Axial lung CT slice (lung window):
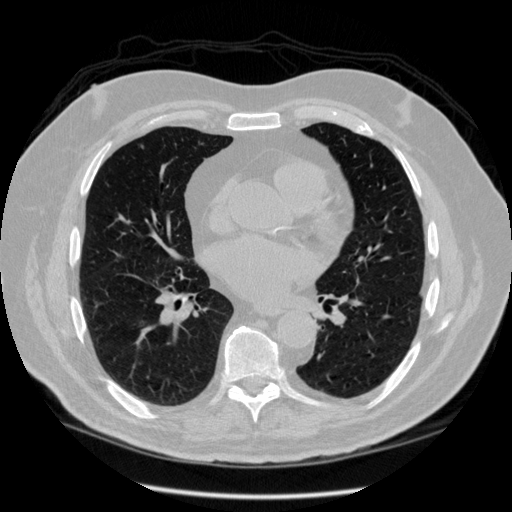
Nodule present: no